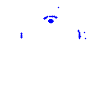
Particle: kaon